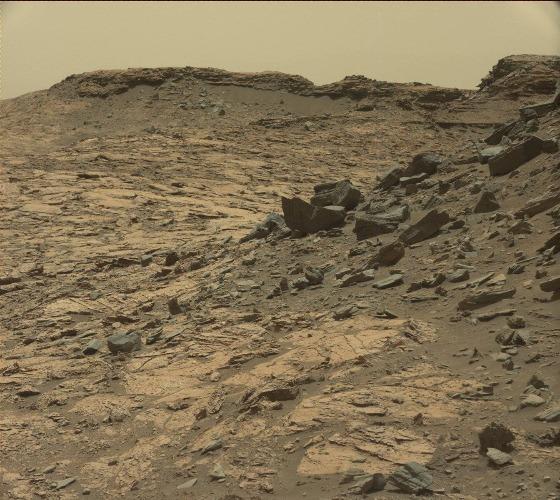
Terrain classes present: Bedrock, Gravel / Sand / Soil, Rock, Shadow, Sky / Distant Mountains